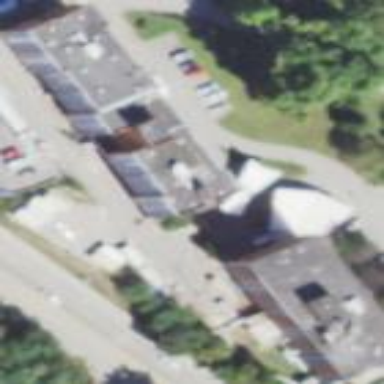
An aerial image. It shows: Building with horizontal parts.